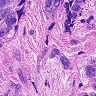
Metastatic tissue present: yes